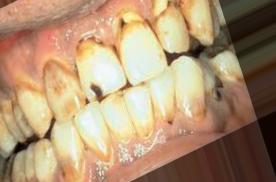
Condition: Tooth Discoloration